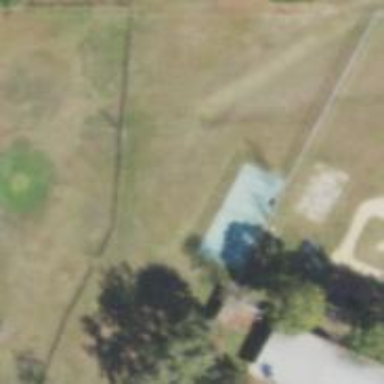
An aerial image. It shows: Tennis court on the leisure land pitch.